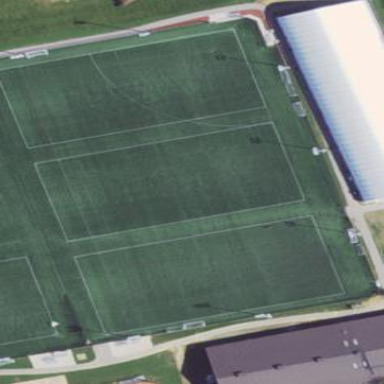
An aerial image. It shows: Soccer pitch for leisure land activities.